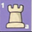
Piece: wR